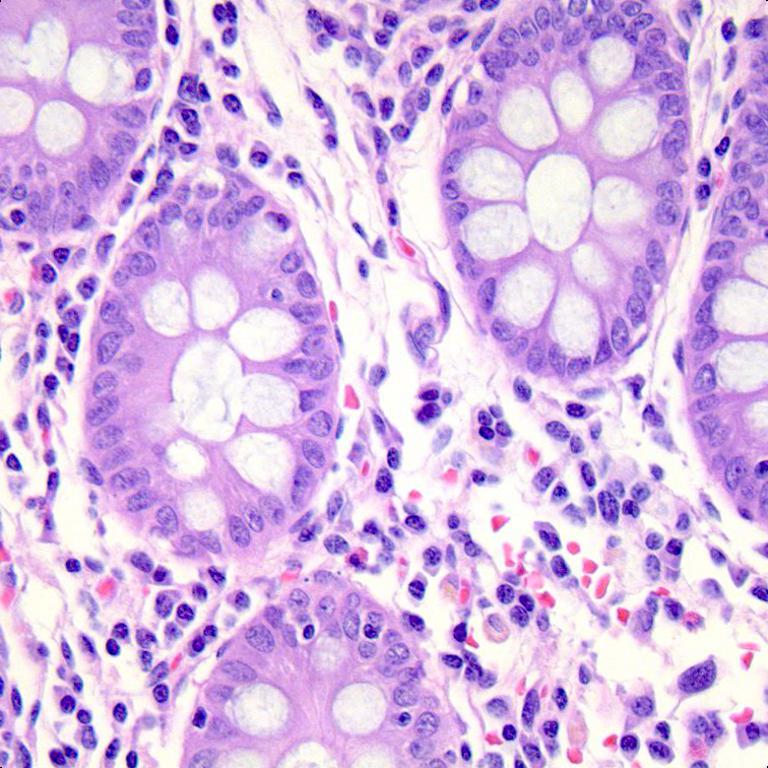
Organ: colon
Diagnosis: benign